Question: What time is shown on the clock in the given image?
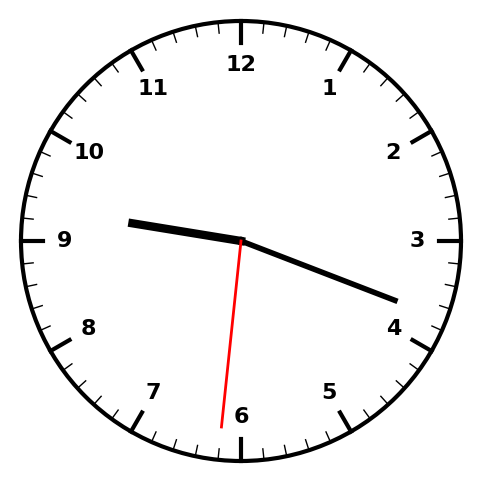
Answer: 09:18:31